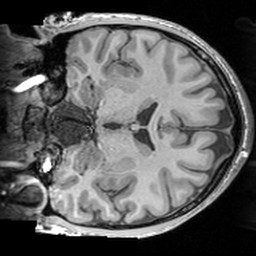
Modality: T1w
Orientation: coronal
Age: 18
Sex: male
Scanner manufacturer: siemens
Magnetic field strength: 3 T
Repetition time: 1.63 s
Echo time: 0.00311 s